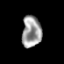
Tissue: prostate
Cell type: T cells
Senescence score: 0.3105
Nuclear area (px): 599
Mean DAPI intensity: 156.437